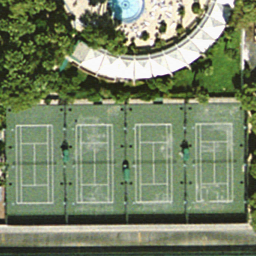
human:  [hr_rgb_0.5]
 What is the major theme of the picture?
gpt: tennis court